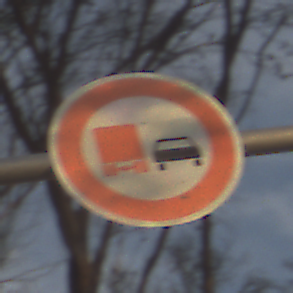
Verkehrszeichen: UeberholverbotKraftfahrzeuge
Umgebung: Outdoor, Nature
Tageszeit: SunriseSunset
Wetter: PartlyCloudy
Licht: Natural
Jahreszeit: NotSpecified
Kontrast: MediumContrast